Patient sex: M
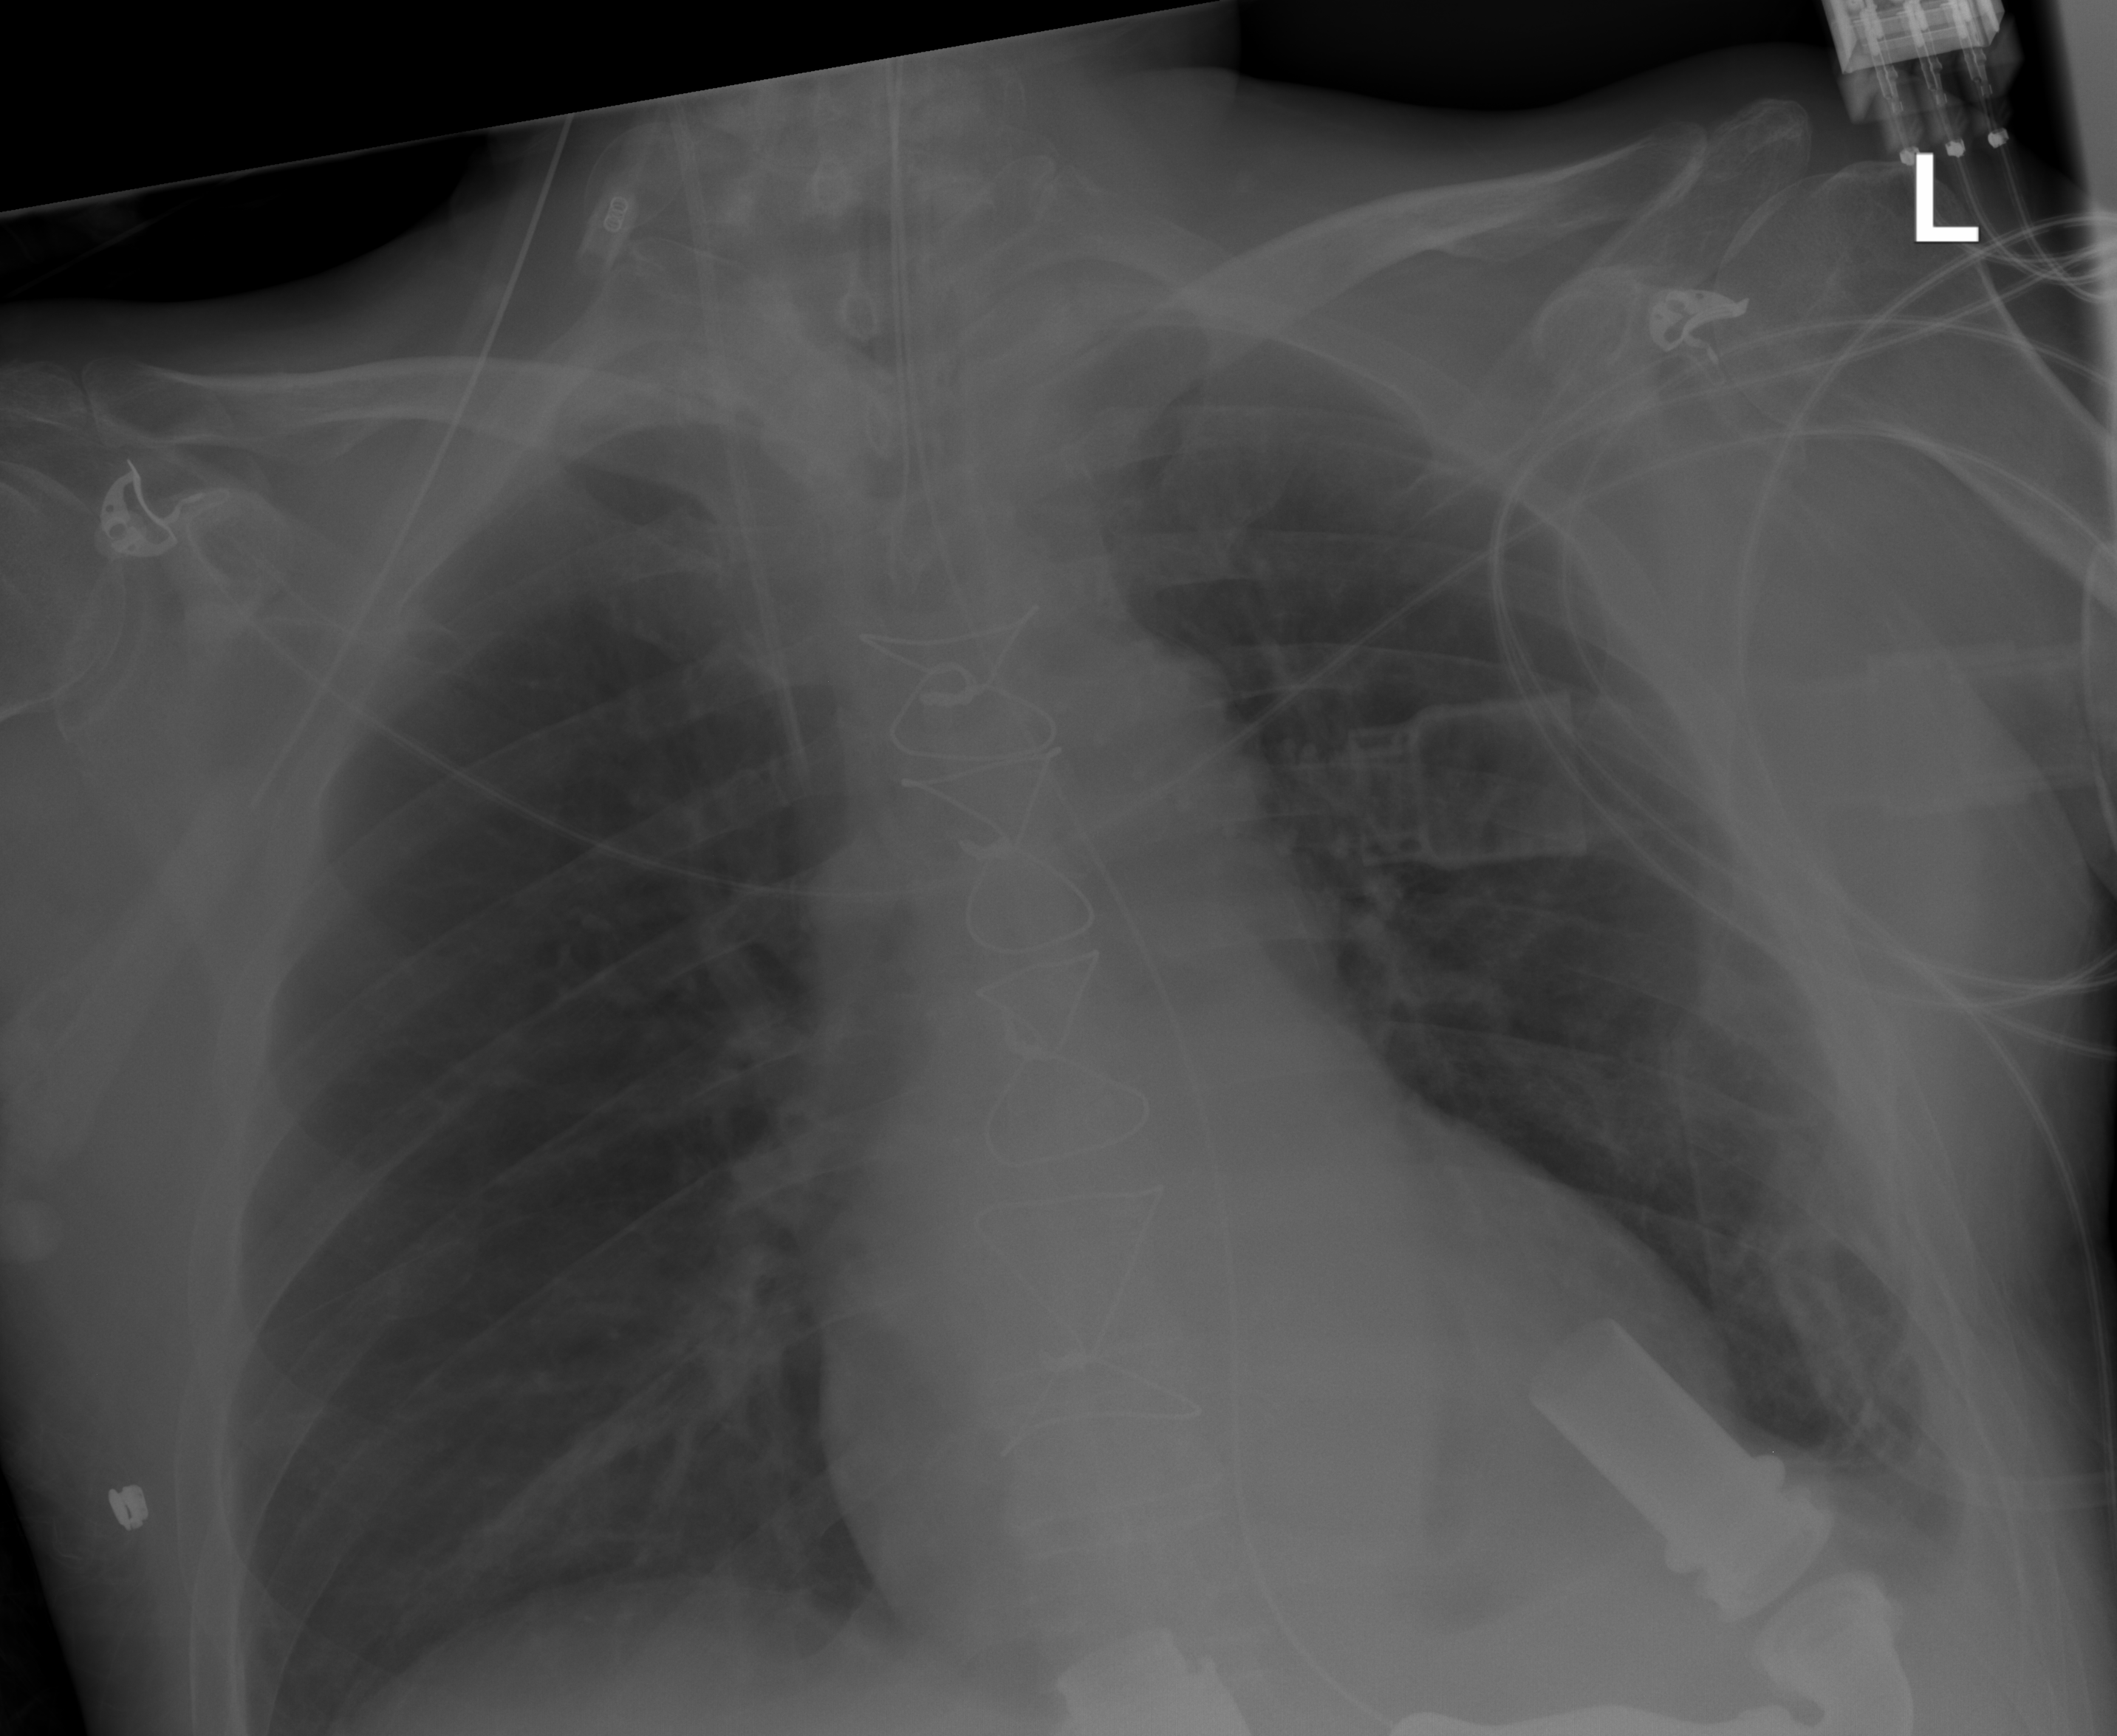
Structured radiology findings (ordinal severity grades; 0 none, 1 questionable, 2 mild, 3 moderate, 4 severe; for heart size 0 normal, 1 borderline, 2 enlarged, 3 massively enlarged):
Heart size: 1
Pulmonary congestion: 2
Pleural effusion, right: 0
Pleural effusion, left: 2
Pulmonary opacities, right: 0
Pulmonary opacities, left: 0
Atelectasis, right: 0
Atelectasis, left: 2